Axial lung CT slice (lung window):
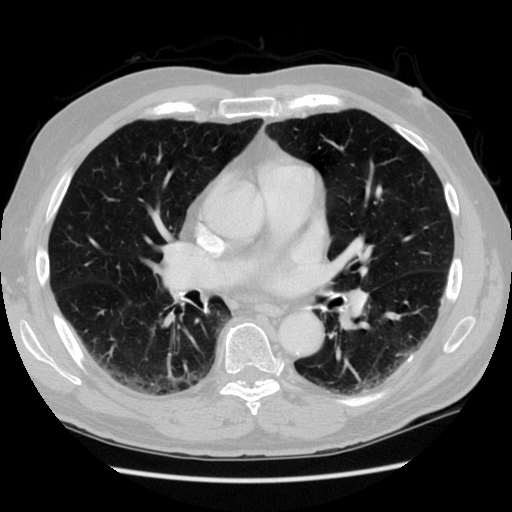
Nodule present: no